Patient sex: F
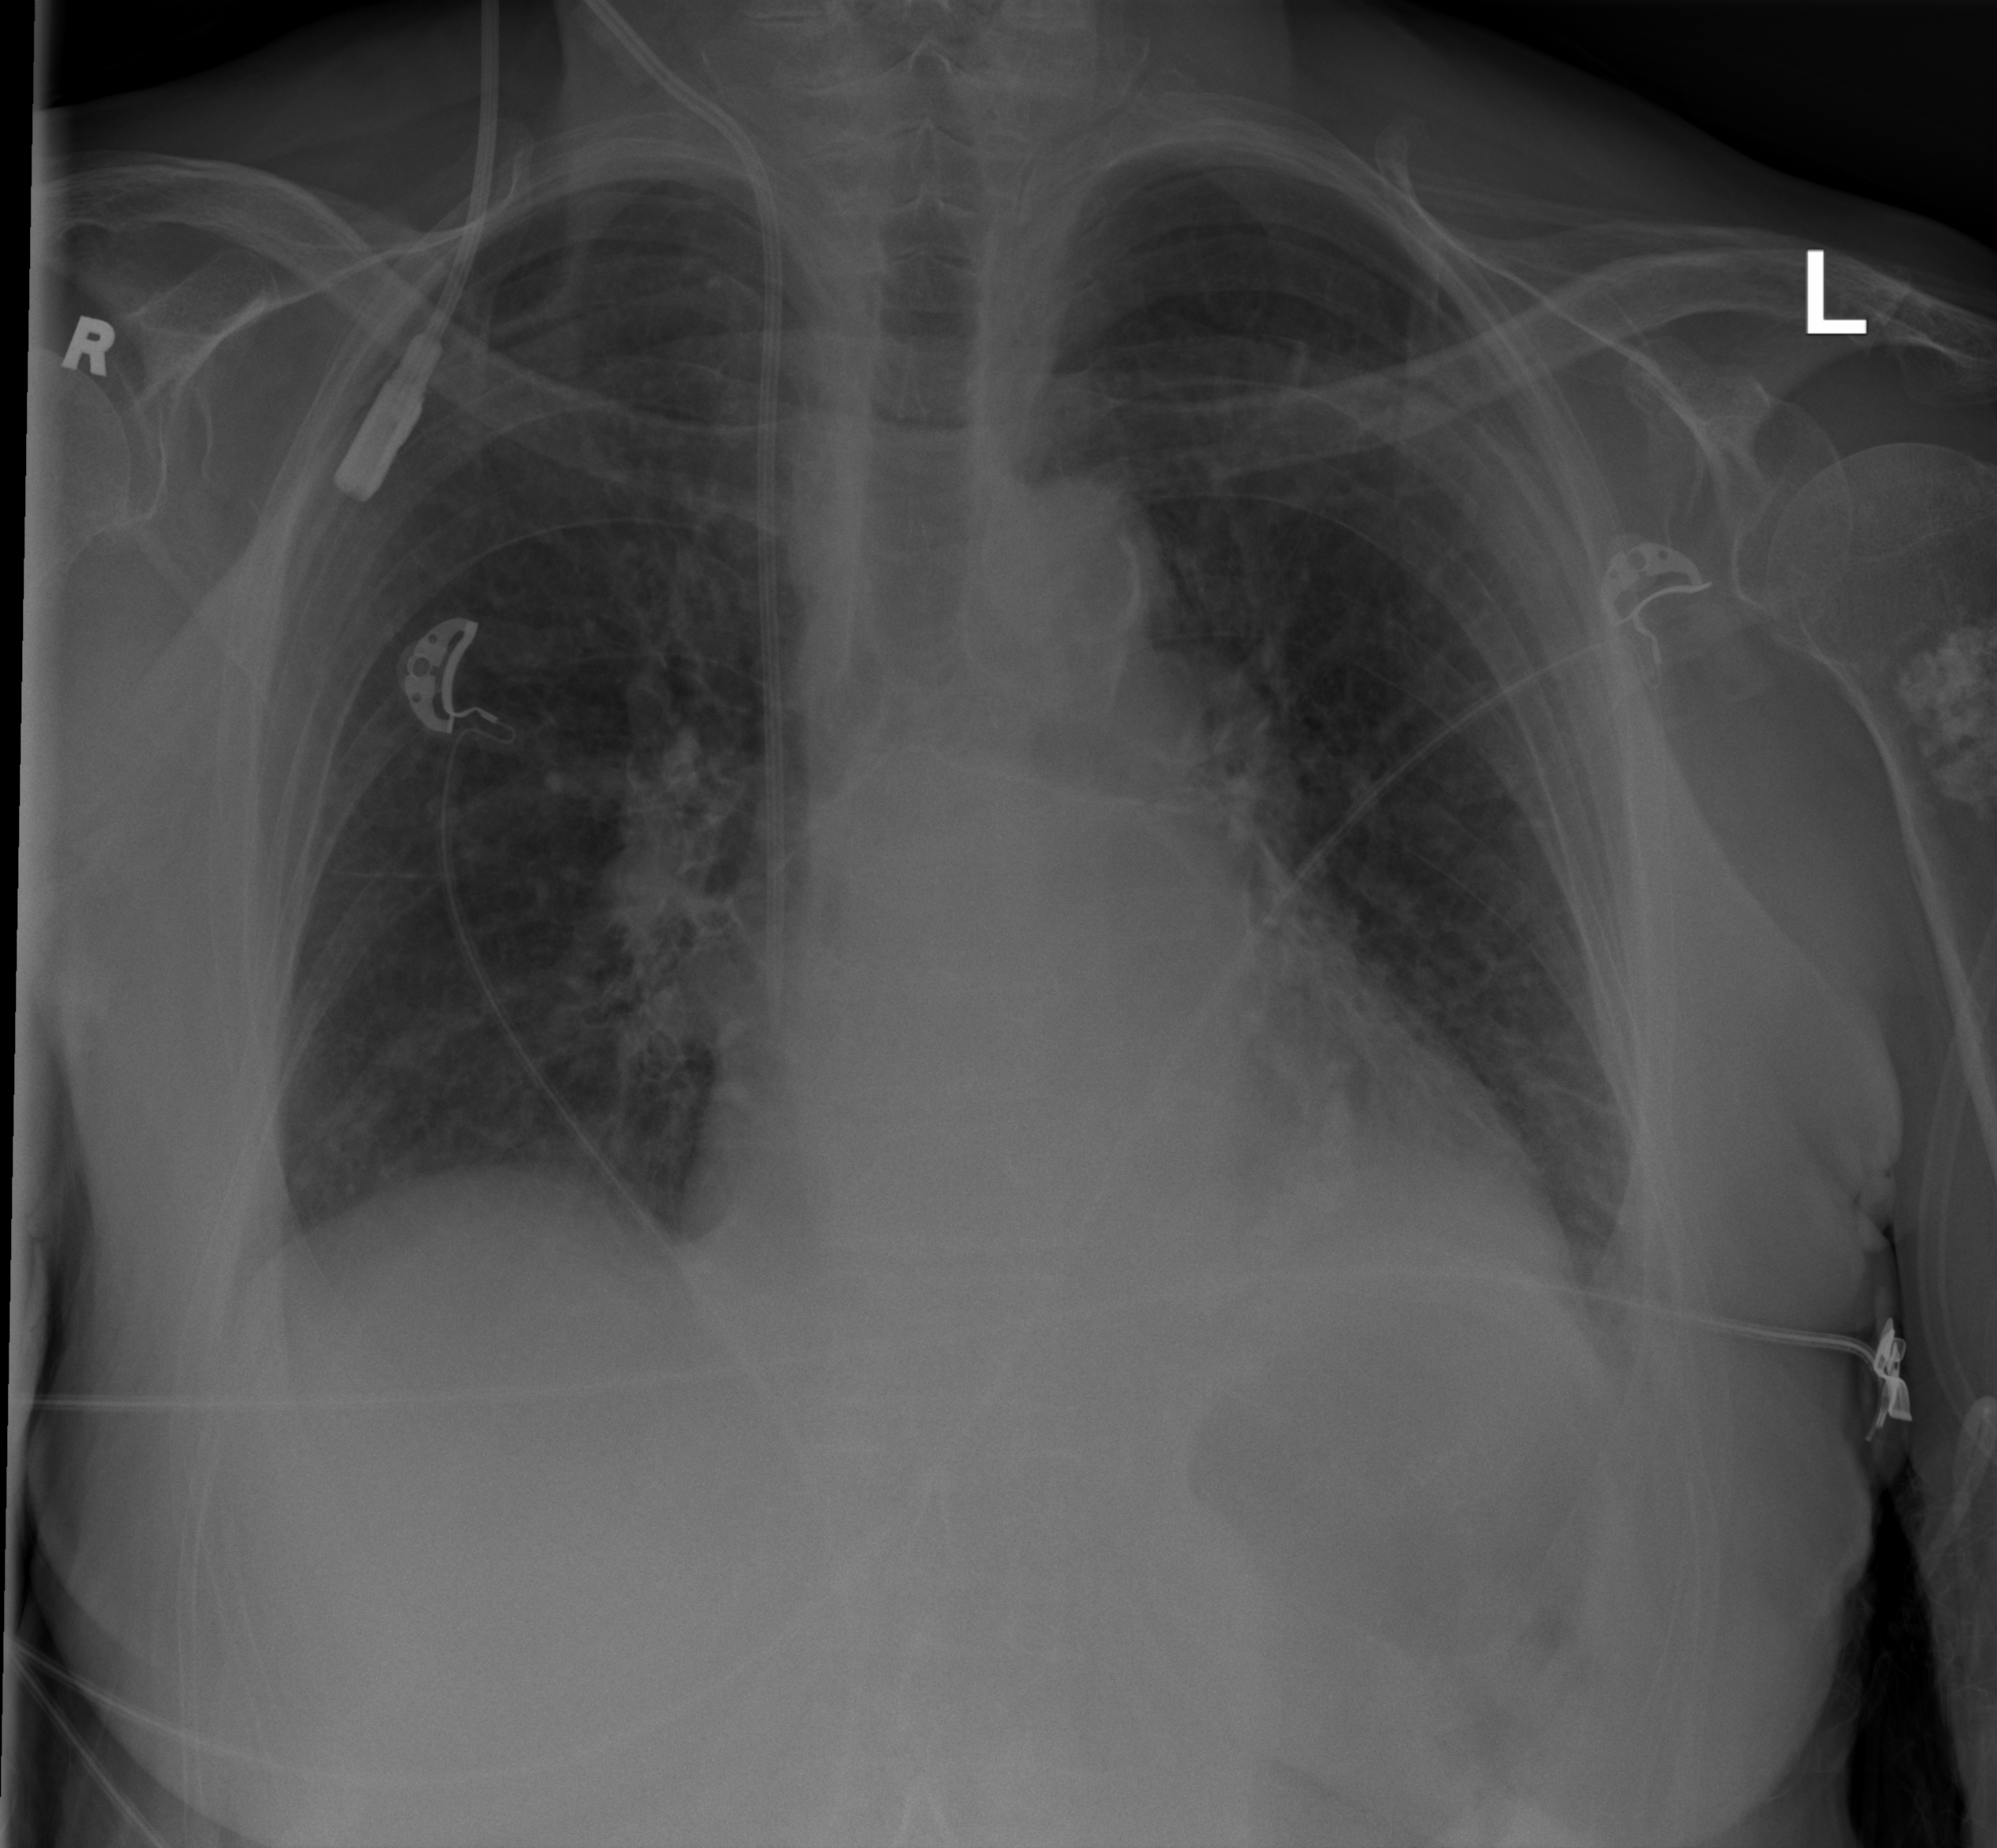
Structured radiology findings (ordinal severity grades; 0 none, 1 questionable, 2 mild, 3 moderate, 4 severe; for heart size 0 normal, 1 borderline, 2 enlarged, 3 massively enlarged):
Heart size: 2
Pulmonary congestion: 0
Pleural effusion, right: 0
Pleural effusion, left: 1
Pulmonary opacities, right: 0
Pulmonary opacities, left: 0
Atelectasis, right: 1
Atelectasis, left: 1